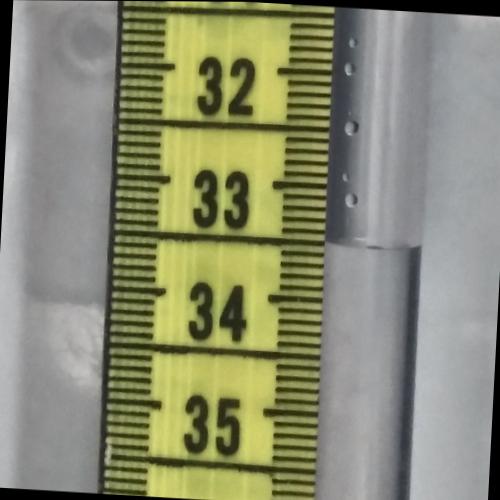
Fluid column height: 33.5 cm